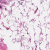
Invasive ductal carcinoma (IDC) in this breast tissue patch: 0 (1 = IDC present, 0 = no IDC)